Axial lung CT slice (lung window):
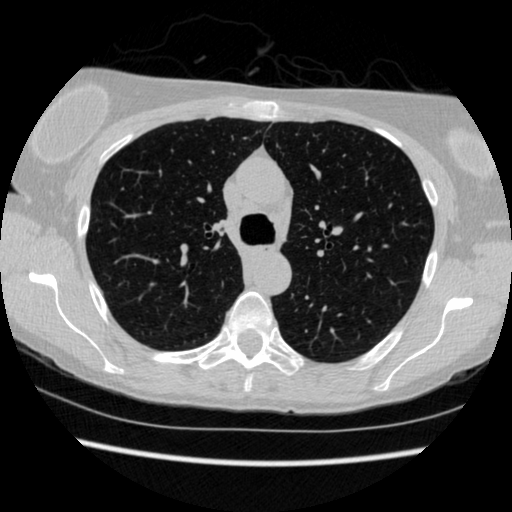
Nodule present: no